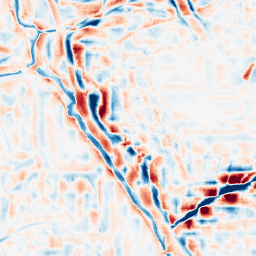
Category: wavelet
Decomposition family: wavelet_reverse_biorthogonal
Decomposition parameters: wavelet: rbio4.4
level: 4
Upsampling method: regularized
Upsampling parameters: scale: 2
lambda_reg: 0.01
Upsampling scale: 2